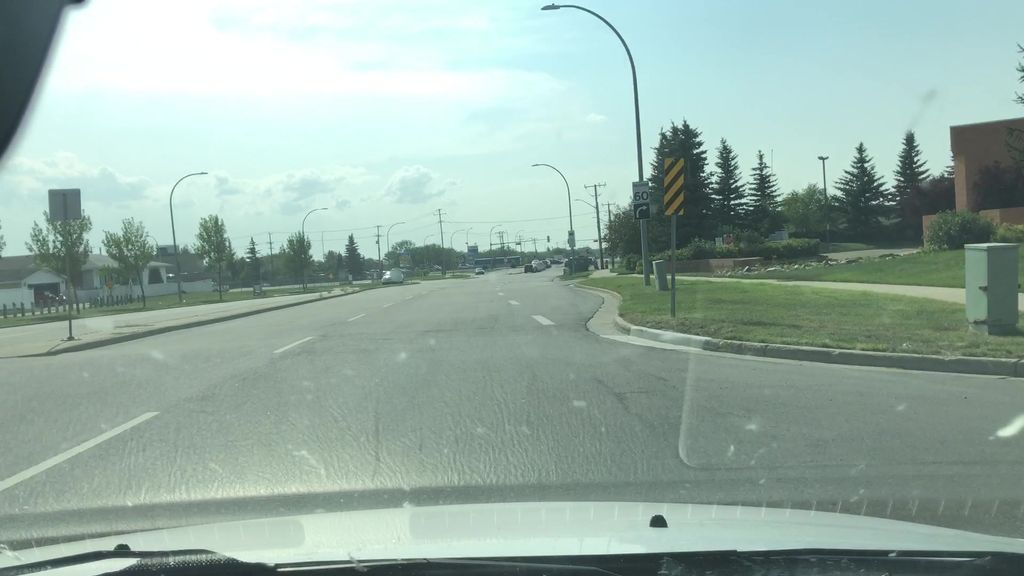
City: edmonton